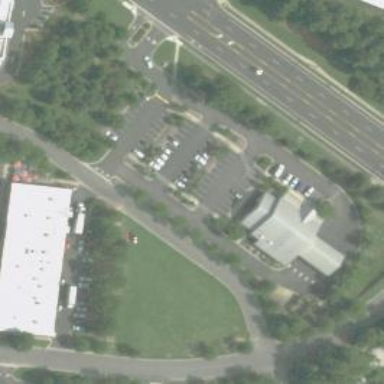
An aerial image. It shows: Parking area with asphalt surface.